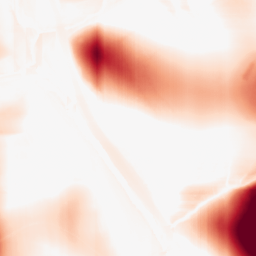
Category: morphological
Decomposition family: rolling_ball
Decomposition parameters: radius: 50
Upsampling method: sinc_blackman
Upsampling parameters: scale: 4
kernel_size: 16
Upsampling scale: 4